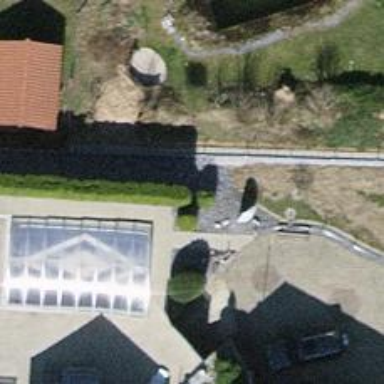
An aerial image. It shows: Hedge barrier.